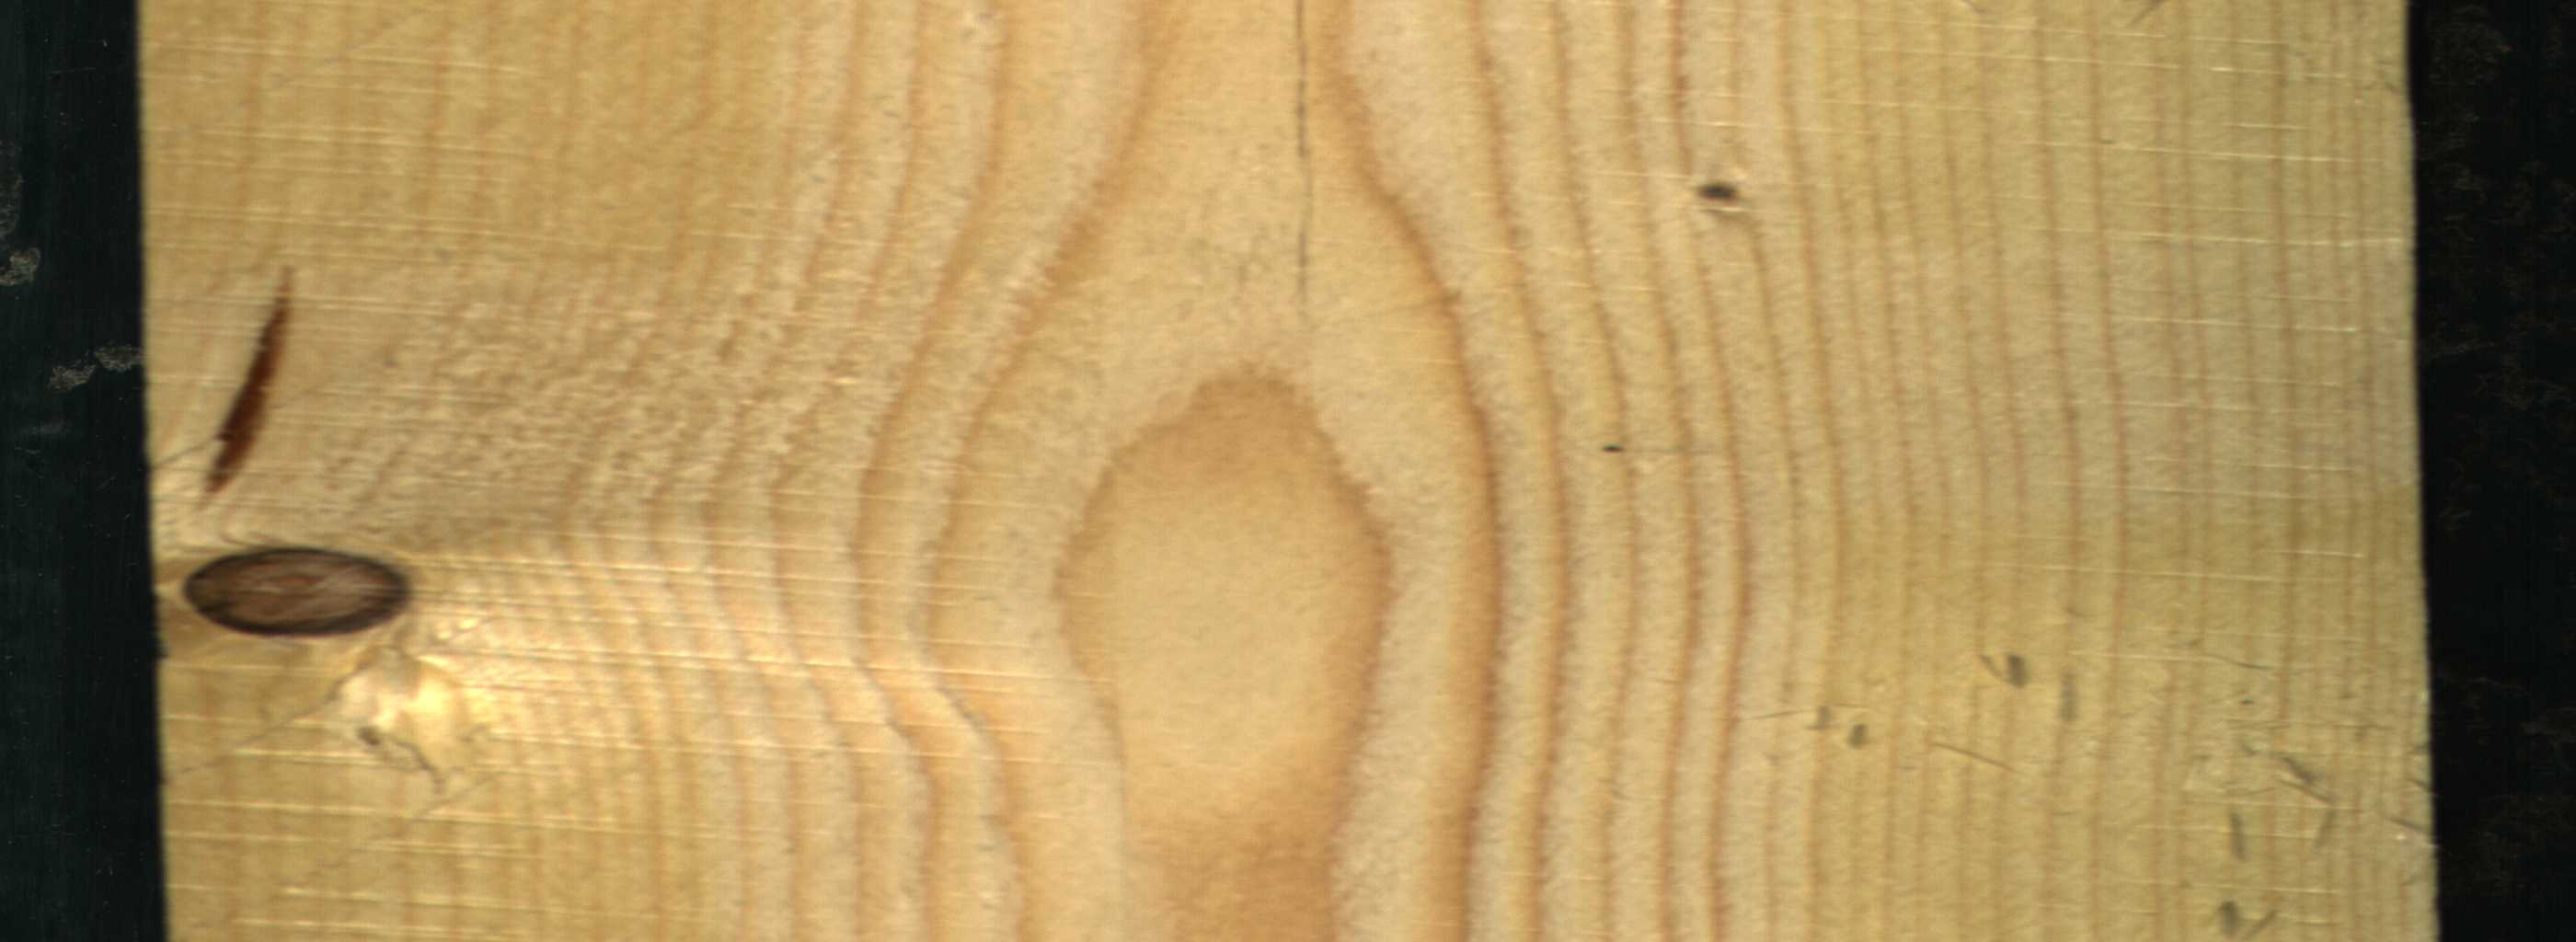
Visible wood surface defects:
resin
Live_Knot
Live_Knot